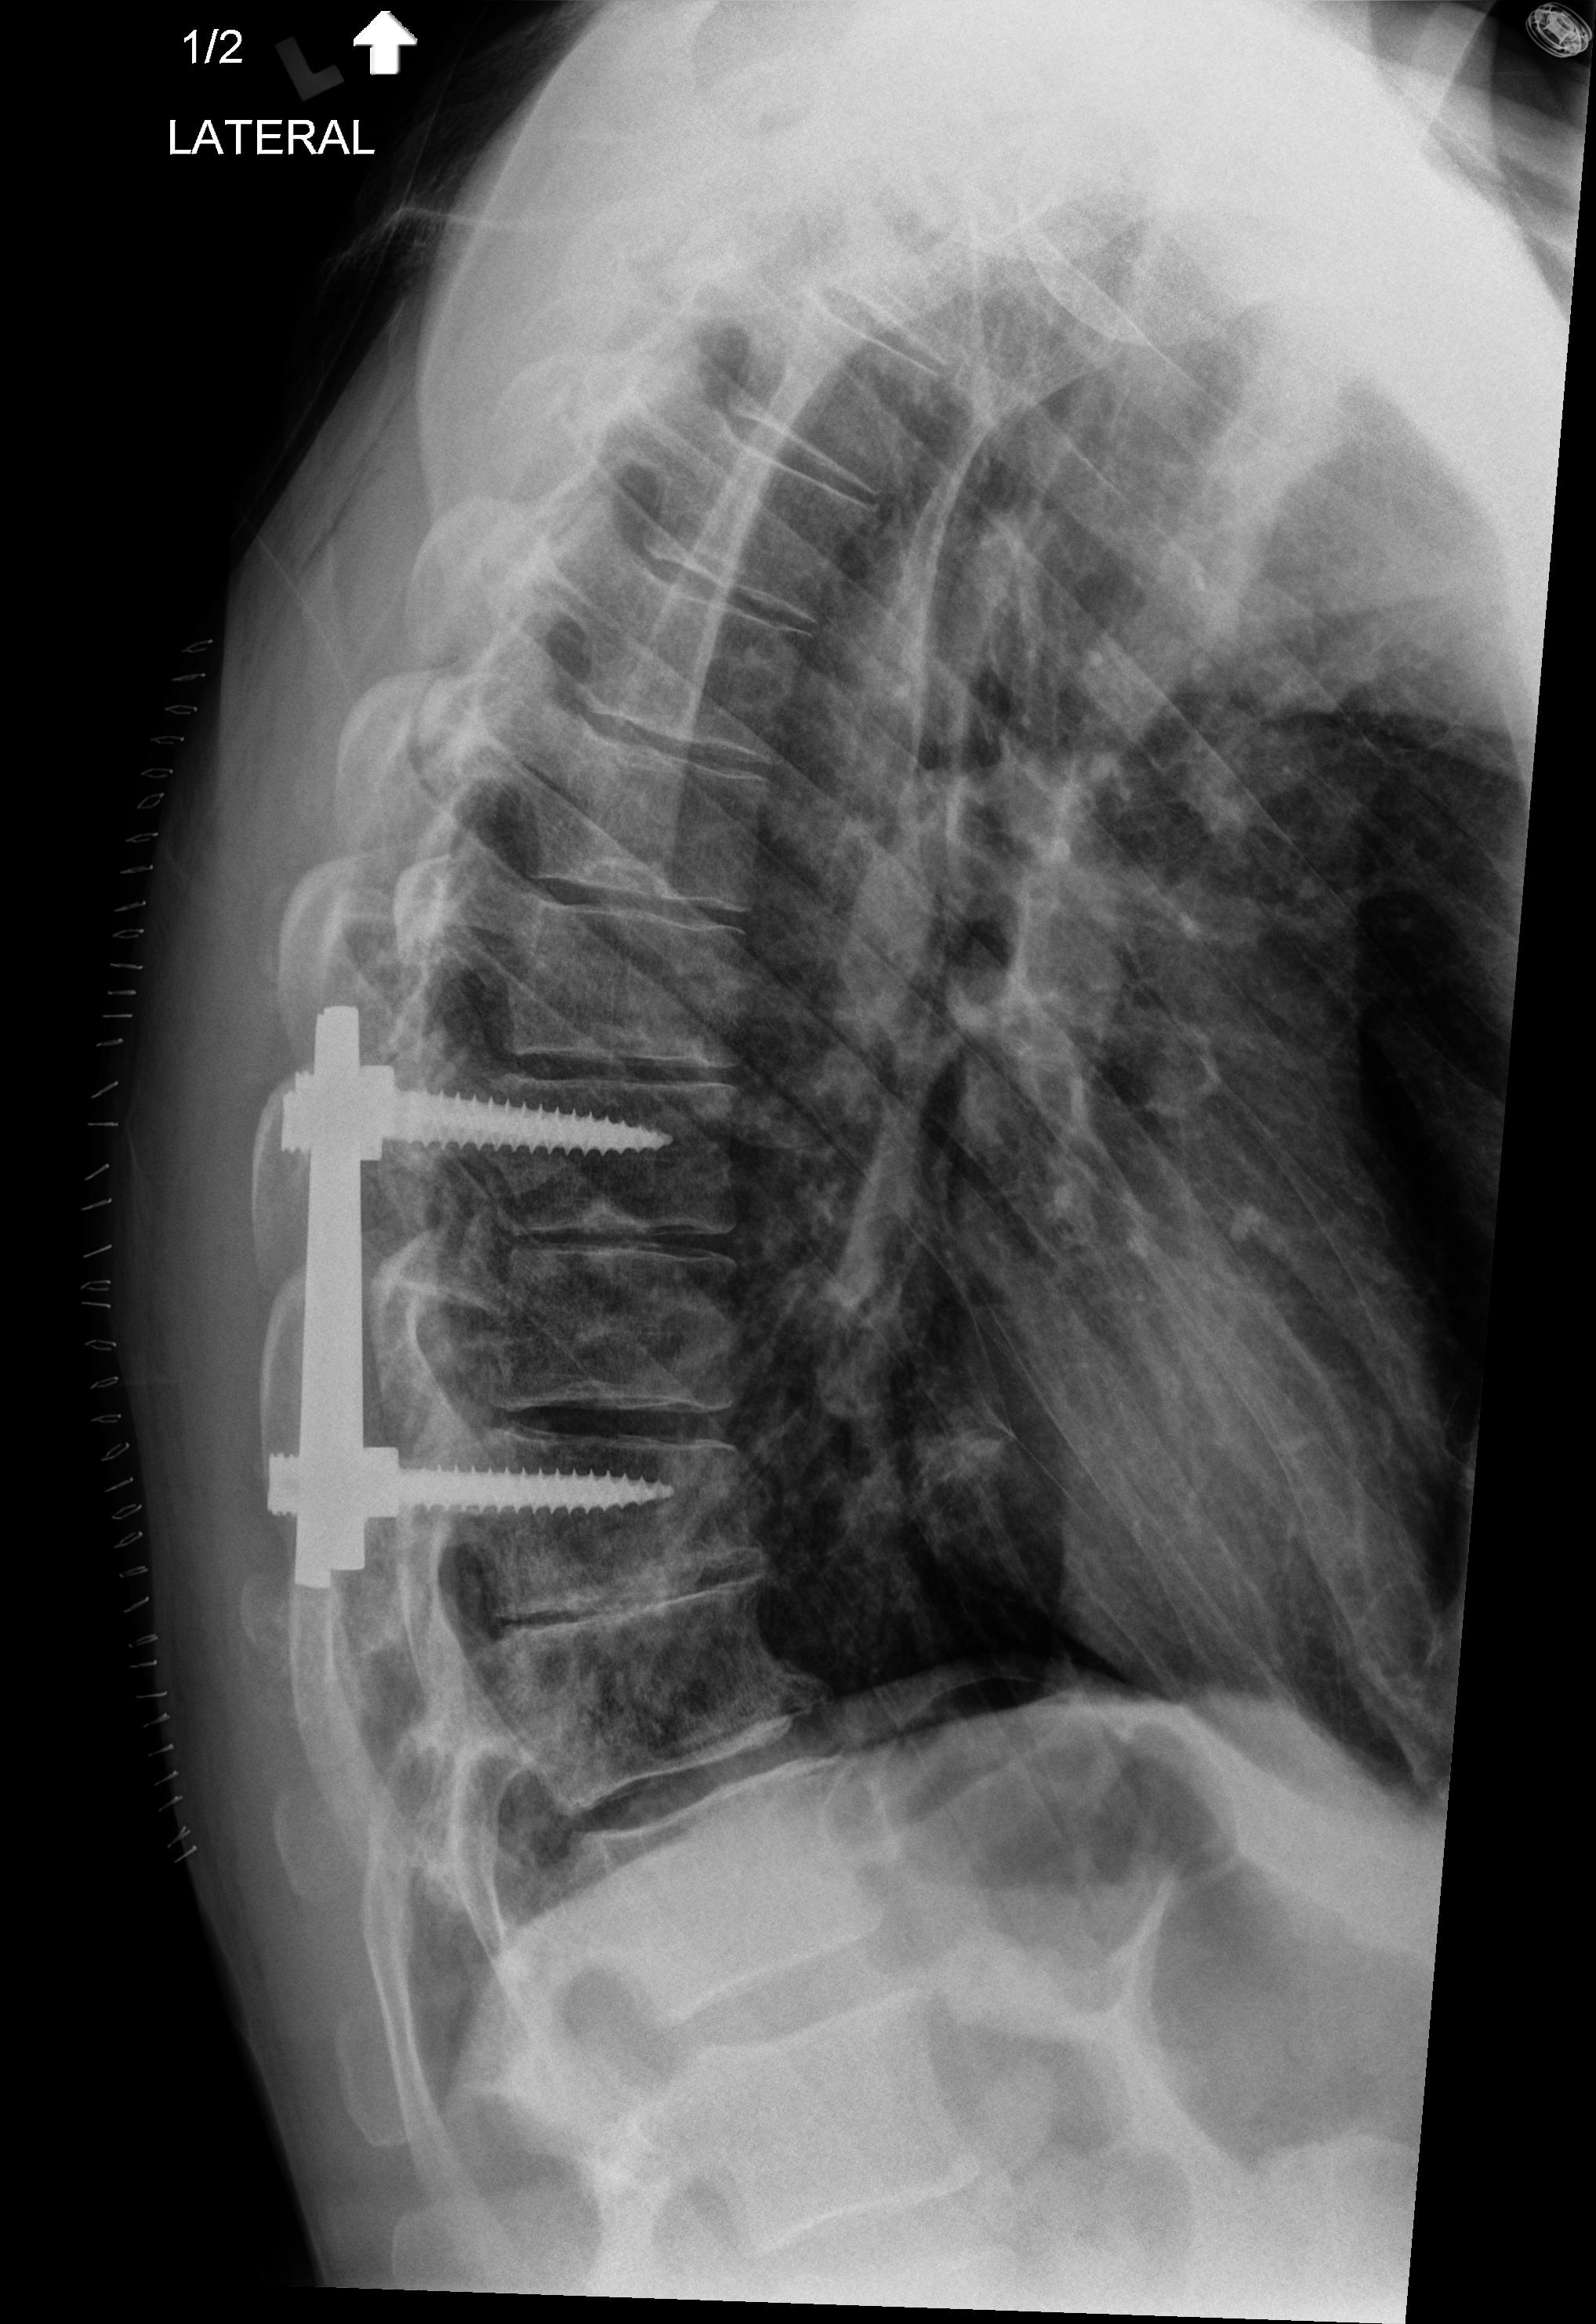
View: LATERAL
Implant manufacturer: nuvasive reline